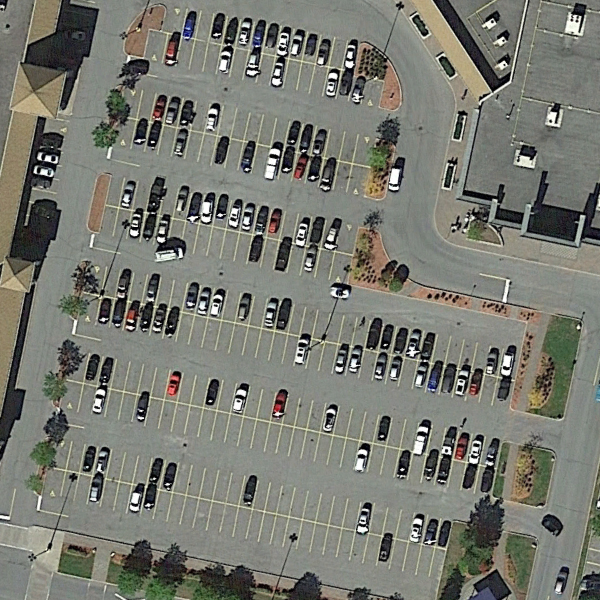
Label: Parking